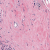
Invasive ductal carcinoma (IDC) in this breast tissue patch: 0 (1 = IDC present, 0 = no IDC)